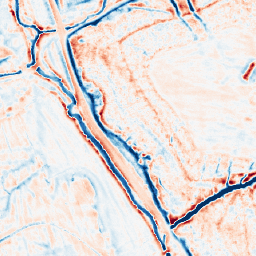
Category: edge_preserving
Decomposition family: bilateral
Decomposition parameters: d: 15
sigma_color: 25
sigma_space: 150
Upsampling method: area
Upsampling parameters: scale: 2
Upsampling scale: 2